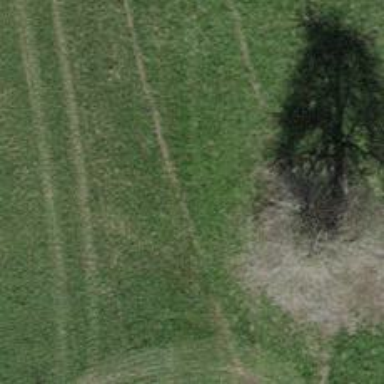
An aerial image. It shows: Track with very rough surface.